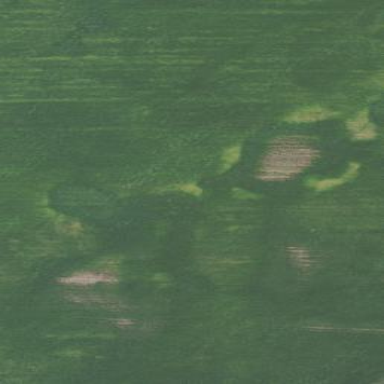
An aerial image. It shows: Farmland with corn crop.